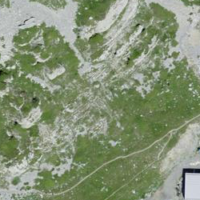
EUNIS habitat code: 31
Species observed at this site:
Parnassius apollo
Dryas octopetala